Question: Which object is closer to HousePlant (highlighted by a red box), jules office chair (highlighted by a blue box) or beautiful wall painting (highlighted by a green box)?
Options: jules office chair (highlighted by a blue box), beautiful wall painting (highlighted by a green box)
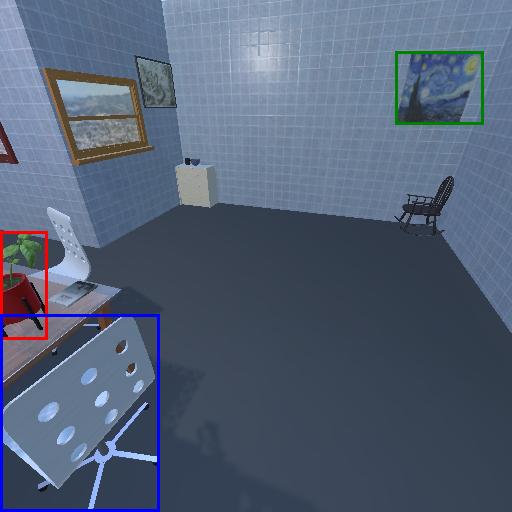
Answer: jules office chair (highlighted by a blue box)